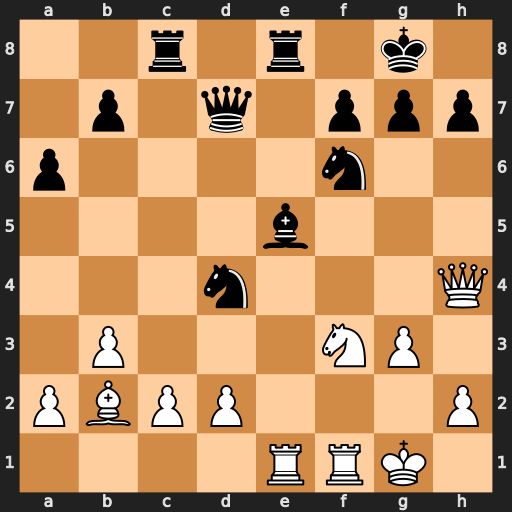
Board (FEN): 2r1r1k1/1p1q1ppp/p4n2/4b3/3n3Q/1P3NP1/PBPP3P/4RRK1
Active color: w
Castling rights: -
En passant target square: -
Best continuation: Nxe5 Rxe5 Rxe5